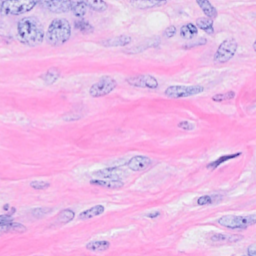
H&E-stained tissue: Breast